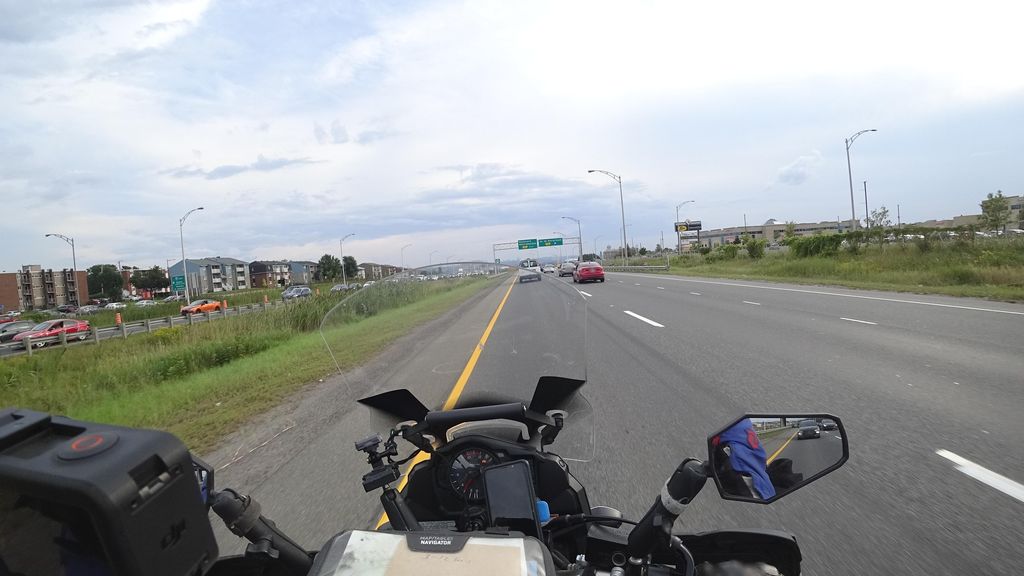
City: quebec_city